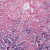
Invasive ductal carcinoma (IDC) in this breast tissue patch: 1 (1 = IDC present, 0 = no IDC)